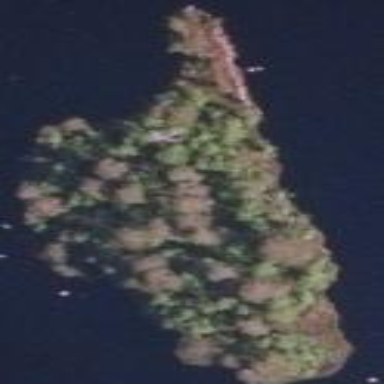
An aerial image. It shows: Islet.